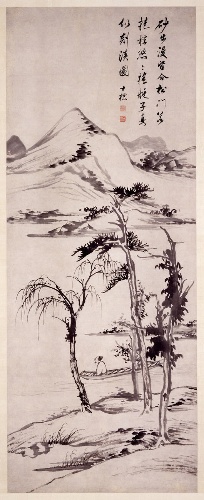
Title: 清  傳查士標  泛棹圖  軸|Old Man Boating on a River
Artist: Zha Shibiao
Artist bio: Chinese, 1615–1698
Object type: Hanging scroll
Classification: Paintings
Medium: Hanging scroll; ink on paper
Culture: China
Period: Qing dynasty (1644–1911)
Dimensions: 69 x 26 7/8 in. (175.3 x 68.3 cm)
Department: Asian Art
Credit line: The Sackler Fund, 1969
Accession year: 1969
Repository: Metropolitan Museum of Art, New York, NY
Tags: Boats|Landscapes